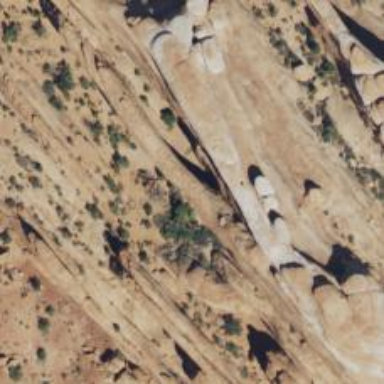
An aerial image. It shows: Natural arch in the landscape.